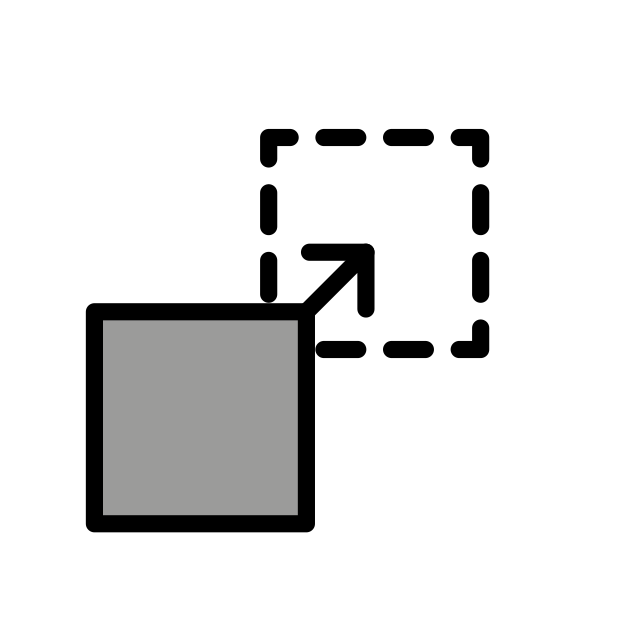
move